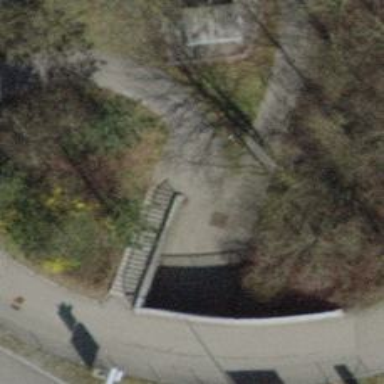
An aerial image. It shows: Road with steps.